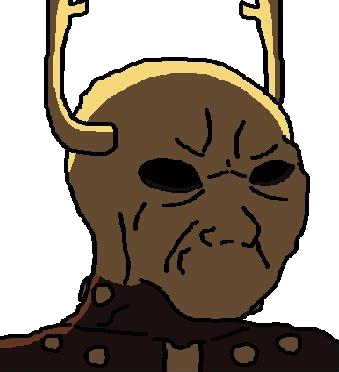
Label: 5_Soyjak